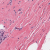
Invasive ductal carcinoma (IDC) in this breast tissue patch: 0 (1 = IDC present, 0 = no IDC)